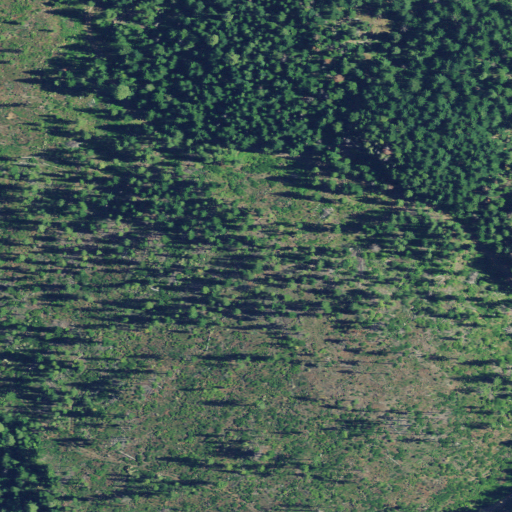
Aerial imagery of mountain in Oregon named North Butte containing evergreen forest and shrub